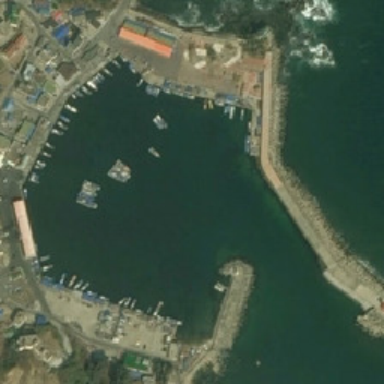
Sea water contains a large harbor inside the boat .